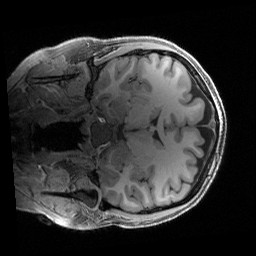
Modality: T1w
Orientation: coronal
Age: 23
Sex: female
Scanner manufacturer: siemens
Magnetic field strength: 3 T
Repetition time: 2.4 s
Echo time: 0.00215 s